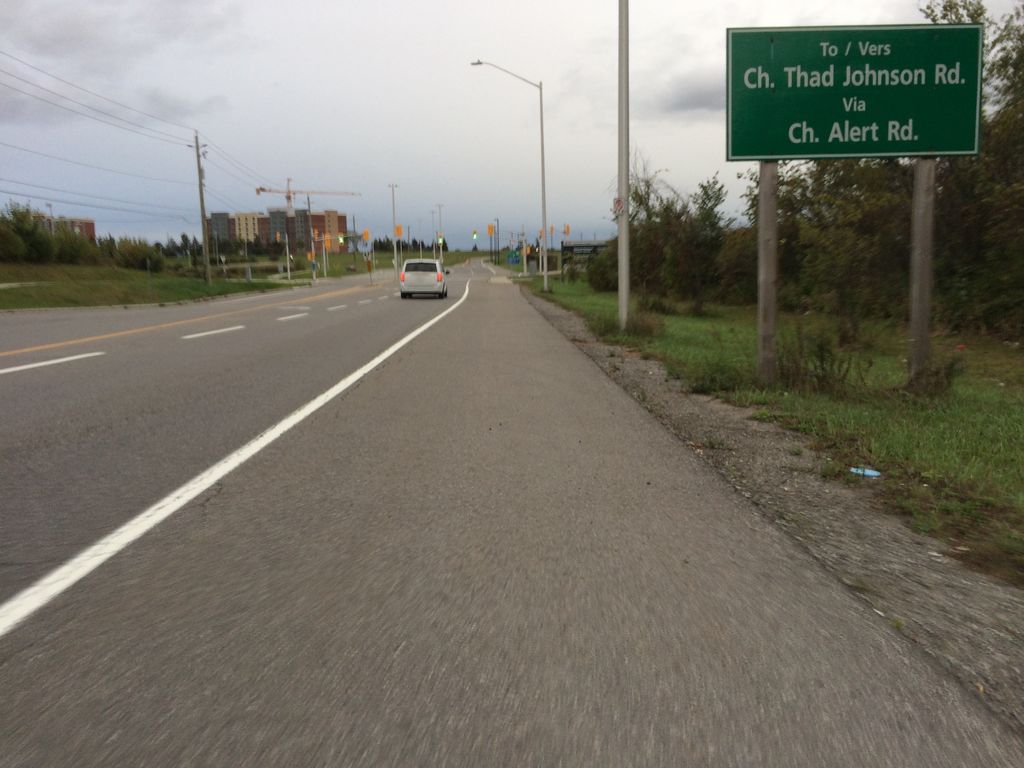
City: ottawa-gatineau